Question: Count the number of objects in the diagram.
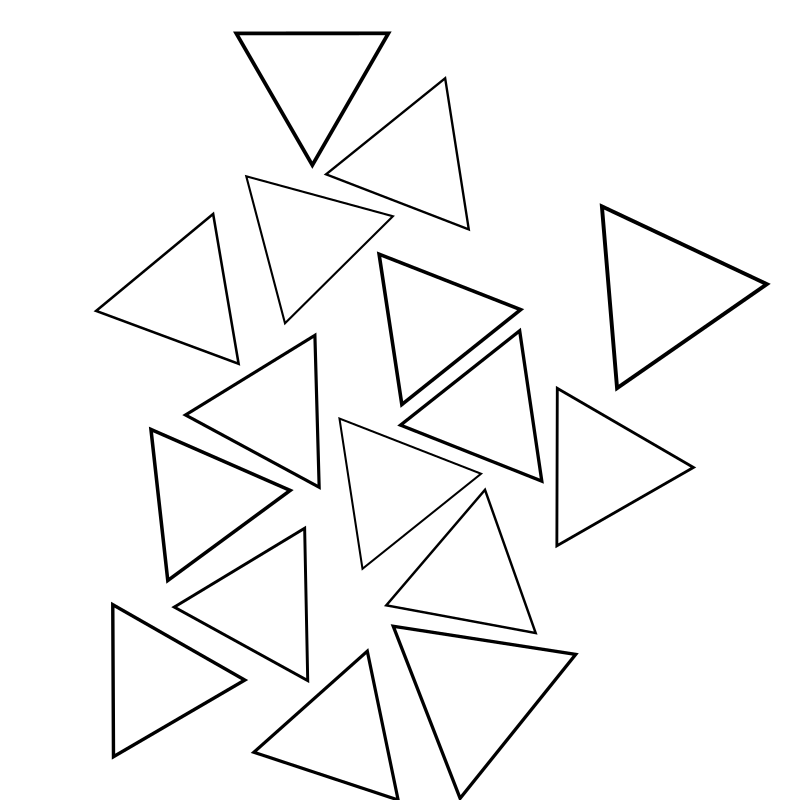
Answer: 16